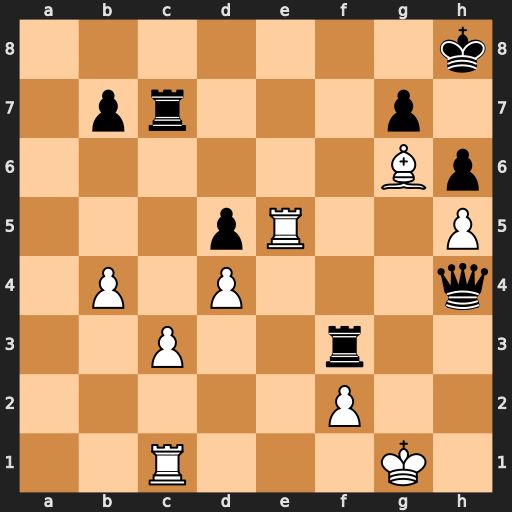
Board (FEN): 7k/1pr3p1/6Bp/3pR2P/1P1P3q/2P2r2/5P2/2R3K1
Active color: w
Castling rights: -
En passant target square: -
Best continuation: Re8+ Rf8 Rxf8#